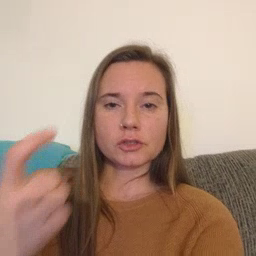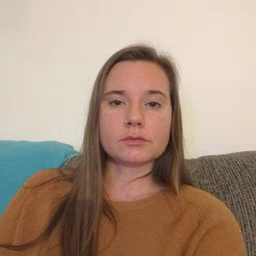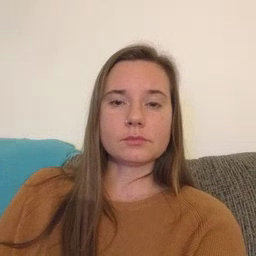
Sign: finger